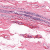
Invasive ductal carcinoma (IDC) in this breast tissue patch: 0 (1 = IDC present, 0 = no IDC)